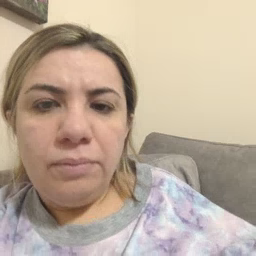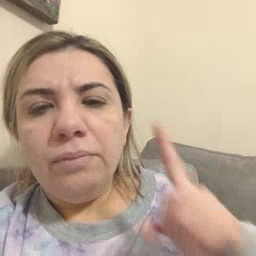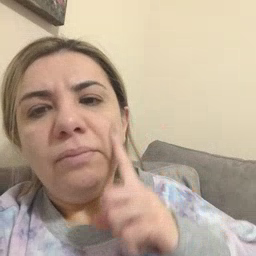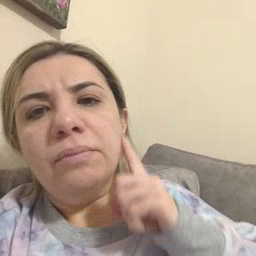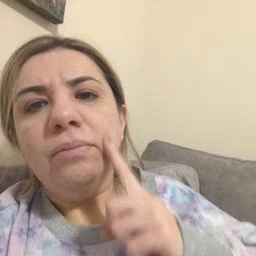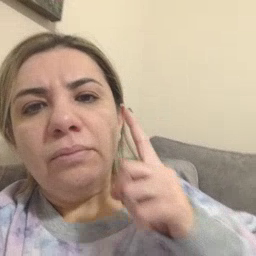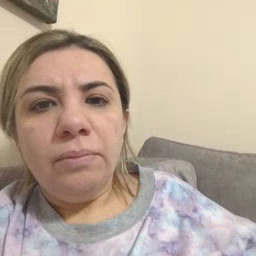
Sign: cheek